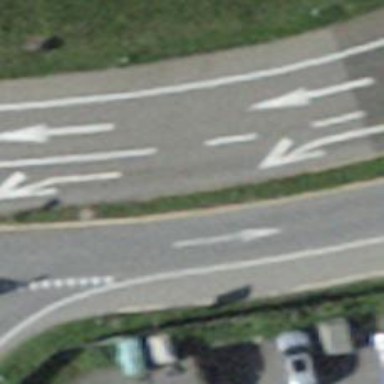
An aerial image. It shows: Trunk link highway with asphalt surface.